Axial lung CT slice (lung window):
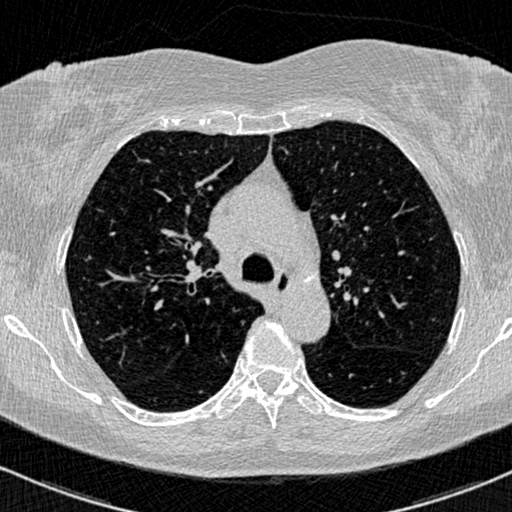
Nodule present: no